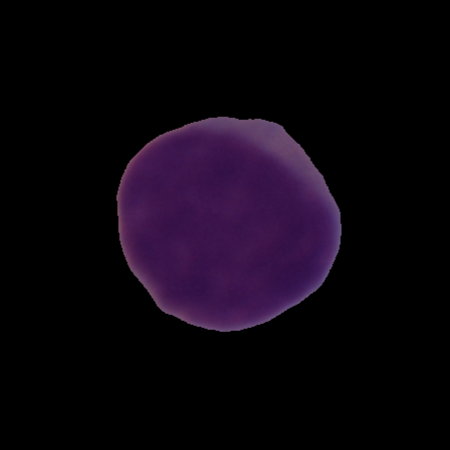
Label: cancer